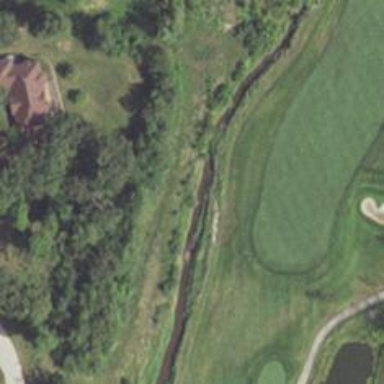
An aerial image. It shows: Golf hole.